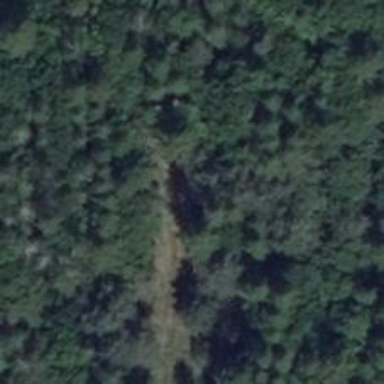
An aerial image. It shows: Hunting stand.